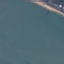
Land use / land cover class: SeaLake